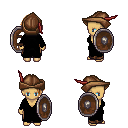
a pixel art fantasy rpg character, female body template, human, tanned skin, black robe, robe skirt, brown long mohawk hairstyle, leather cap, shield, four views (front, back, left, right), 2x2 character sprite sheet, small pixel art, hard edges, no anti-aliasing